Question: I am following code at <URL>:

My json file looks like this
'''
[
{"name":"flare.analytics.A","size":3938,"imports":["flare.analytics.B,flare.analytics.C"]},
{"name":"flare.analytics.B","size":3812,"imports":["flare.analytics.C,flare.analytics.D"]},
{"name":"flare.analytics.C","size":3812,"imports":["flare.analytics.D,flare.analytics.E"]},
{"name":"flare.analytics.D","size":743, "imports":["flare.analytics.E,flare.analytics.F"]},
{"name":"flare.analytics.E","size":3534,"imports":["flare.analytics.F,flare.analytics.G"]},
{"name":"flare.analytics.F","size":5731,"imports":["flare.analytics.G,flare.analytics.H"]},
{"name":"flare.analytics.G","size":7840,"imports":["flare.analytics.H,flare.analytics.I"]},
{"name":"flare.analytics.H","size":5914,"imports":["flare.analytics.I,flare.analytics.A"]},
{"name":"flare.analytics.I","size":3416,"imports":["flare.analytics.B,flare.analytics.A"]}
]
'''
I added a tooltip in above code following this tutorial
<URL>.
I added
'''
.d3-tip in Style section
'''
Then i added function
'''
var tip = d3.tip()
.attr('class', 'd3-tip')
.offset([-10, 0])
.html(function(d) {
return "<strong>Frequency:</strong> <span style='color:red'>" + d.frequency + "</span>";
})
svg.call(tip);
'''
Now in above html function instead of d.frequency i added so it became
'''
return "<strong>Frequency:</strong> <span style='color:red'>" + d3.select("text").text() + "</span>";
'''
In my mouseovered function i added
'''
node
.classed("mouseover", tip.show);
'''
in mouseouted i added
'''
node
.classed("mouseover", tip.hide);
'''
The problem is,
I found an answer to this at <URL>.
But I am not sure how would i integrate that in my code
'''
node = node
.data(nodes.filter(function(n) { return !n.children; }))
.enter().append("text")
.attr("class", "node")
.attr("dx", function(d) { return d.x < 180 ? 8 : -8; })
.attr("dy", ".31em")
.attr("transform", function(d) { return "rotate(" + (d.x - 90) + ")translate(" + d.y + ")" + (d.x < 180 ? "" : "rotate(180)"); })
.style("text-anchor", function(d) { return d.x < 180 ? "start" : "end"; })
.text(function(d) { return d.key; })
.on("mouseover", mouseovered)
.on("mouseout", mouseouted);
});
var tip = d3.tip()
.attr('class', 'd3-tip')
.offset([-10, 0])
.html(function(d) {
return "<span style='color:red'>" + d3.select("text").text()+ "</span>";
})
'''
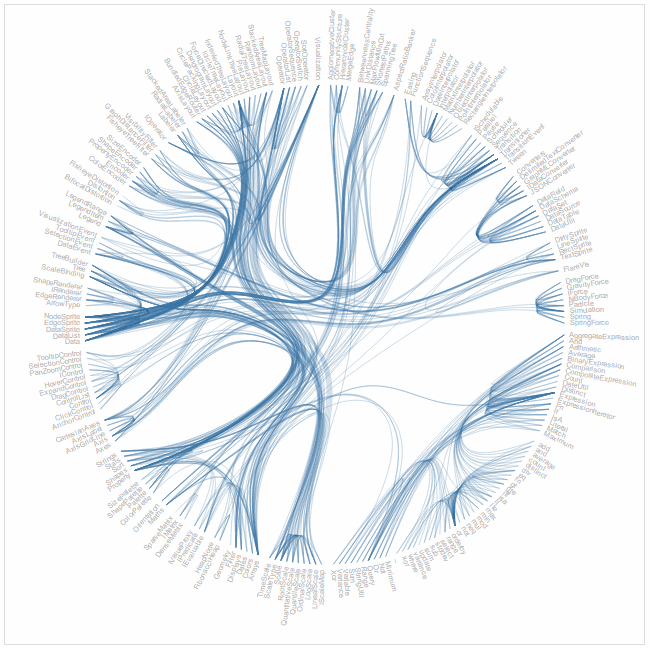
Answer: You can set the tip's html property when in the mouseovered function (rather than where you define 'tip'):
'''
function mouseovered(d) {
tip.html("<strong>Frequency:</strong> <span style='color:red'>" + d.key + "</span>"
);
'''
See this fiddle: <URL>
Otherwise you're defining the value of the tooltip before you do any mouse-overing
Note you'll also want to change the tip definition to just:
'''
var tip = d3.tip()
.attr('class', 'd3-tip')
.offset([-10, 0]);
'''